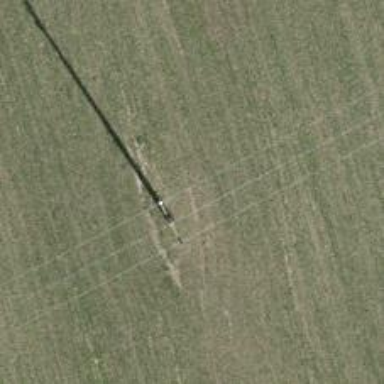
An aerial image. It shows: Minor power line.